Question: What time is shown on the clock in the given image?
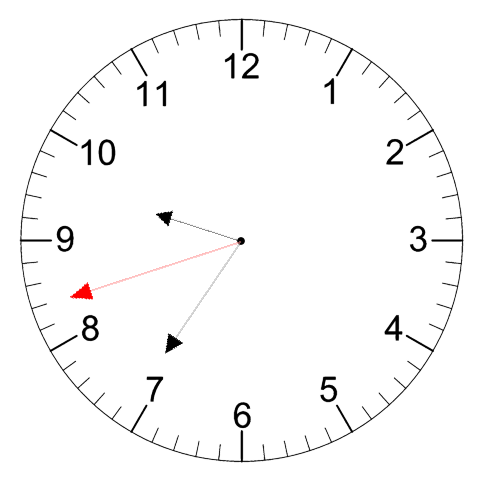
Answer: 09:35:42